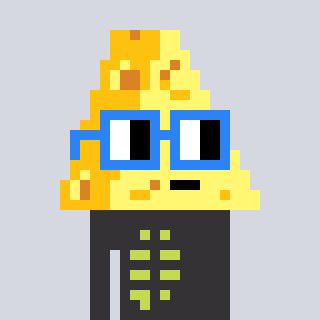
a pixel art character with square blue glasses, a cheese-shaped head and a grayscale-colored body on a cool background